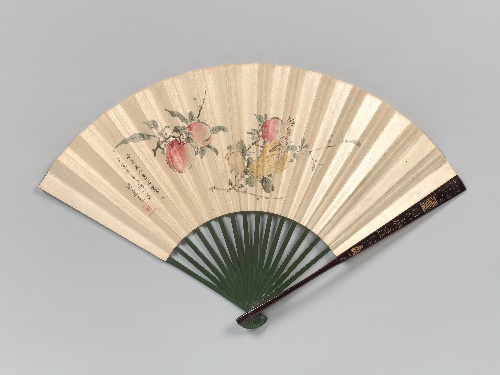
Artist: Yamamoto Baiitsu
Artist bio: Japanese, 1783–1856
Date: 1832
Object type: Folding fan
Classification: Paintings
Medium: Folding fan; ink and color on paper
Culture: Japan
Period: Edo period (1615–1868)
Dimensions: Image: 6 11/16 × 18 11/16 in. (17 × 47.5 cm)
Department: Asian Art
Credit line: Mary Griggs Burke Collection, Gift of the Mary and Jackson Burke Foundation, 2015
Accession year: 2015
Repository: Metropolitan Museum of Art, New York, NY
Tags: Peaches|Pomegranates